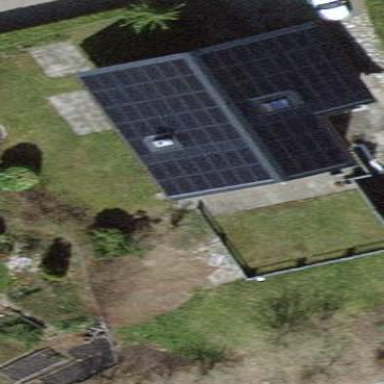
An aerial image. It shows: Solar photovoltaic panel generator.